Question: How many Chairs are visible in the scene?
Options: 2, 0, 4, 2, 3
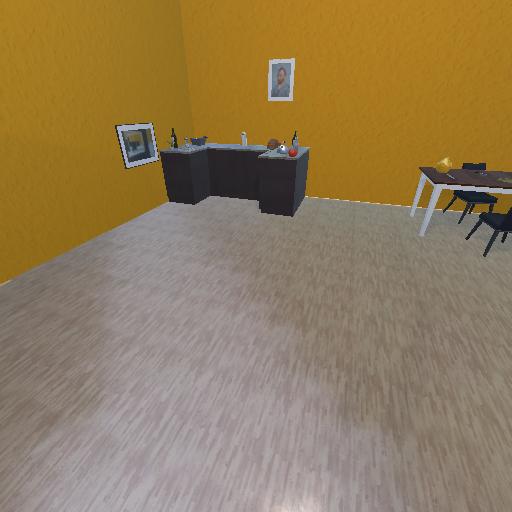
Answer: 2